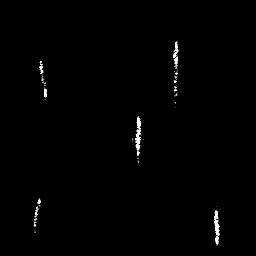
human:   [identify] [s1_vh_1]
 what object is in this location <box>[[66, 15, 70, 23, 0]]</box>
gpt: <ref>1 small ship at the top</ref>